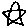
Label: star